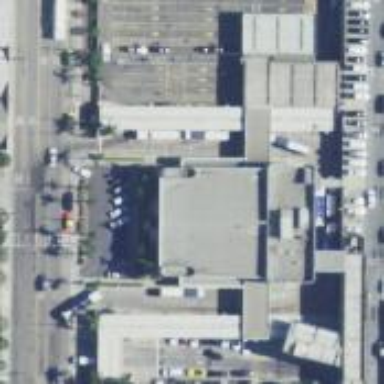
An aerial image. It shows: Car rental facility.